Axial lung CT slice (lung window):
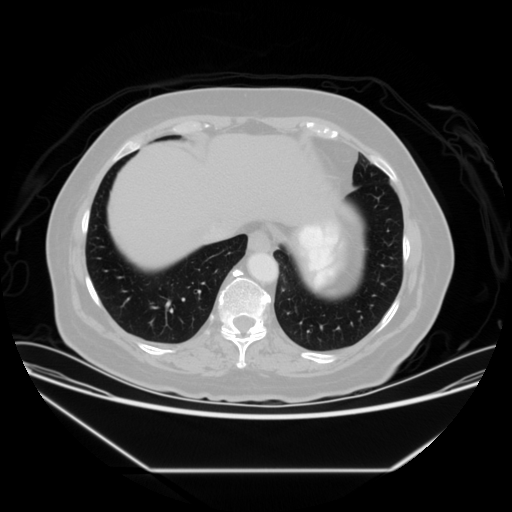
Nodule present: no